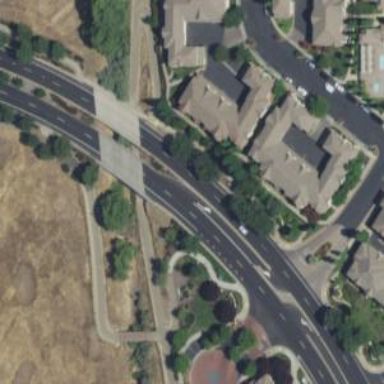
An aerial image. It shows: Secondary link road.